Question: I have something like this:
There are 3 rectangles of the same size width 60px each.
'''
...
var font = new Font("Arial", 9, FontStyle.Bold);
var format = new StringFormat() {FormatFlags = StringFormatFlags.LineLimit}
...
g.DrawString(content, font, brush, rect, format);
'''

(Note: I put borders around text and a red line cutting before 'A's to make it easy to see the boundaries)
I realise the 'DrawString()' is trimming off my of 10 & 11 AM. However, if you examine how the red line cuts off the , you see the first row of 'A' from 9:00 AM seats a couple pixels further away than the 2 A's below it, but AM didn't get trimmed off.
, but 'DrawString()' choose to clip it off instead, why? How to fix it?
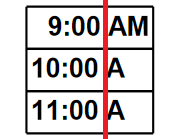
Answer: Hope, setting format = 'new StringFormat(StringFormatFlags.LineLimit | StringFormatFlags.NoWrap, 1003) { Trimming = StringTrimming.None })'
'''
RectangleF rec = new RectangleF();
rec.X = 100;
rec.Y= 100;
rec.Width = 100;
rec.Height = 20;
e.Graphics.DrawRectangles(Pens.Black, new RectangleF[] { rec });
e.Graphics.DrawString("12345678901234", new Font("Arial", 9, FontStyle.Bold), Brushes.Red, rec,
new StringFormat(StringFormatFlags.LineLimit | StringFormatFlags.NoWrap, 1003) { Trimming = StringTrimming.None });
'''
Here's the output with 'new StringFormat(StringFormatFlags.LineLimit, 1003)'

and here's the correct output with 'new StringFormat(StringFormatFlags.LineLimit | StringFormatFlags.NoWrap, 1003) { Trimming = StringTrimming.None })'

will make a difference in your case.